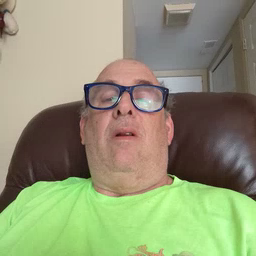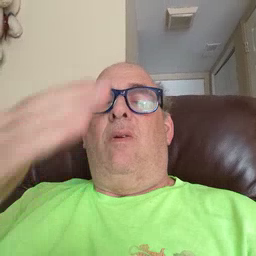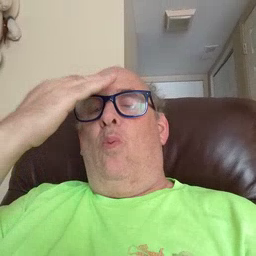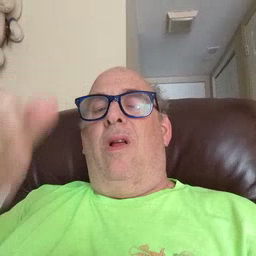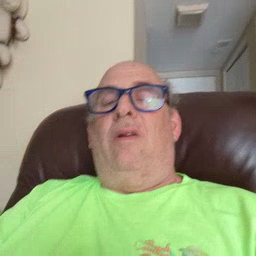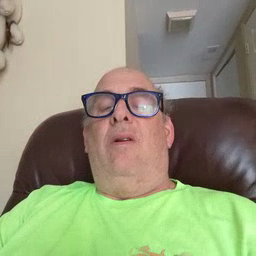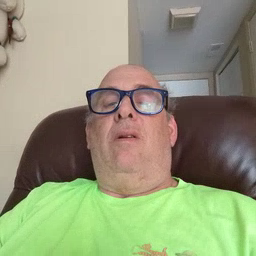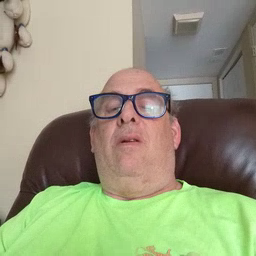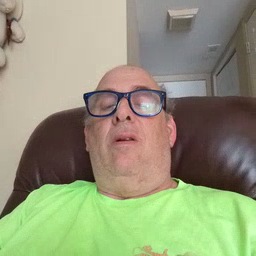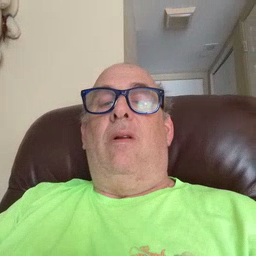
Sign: why